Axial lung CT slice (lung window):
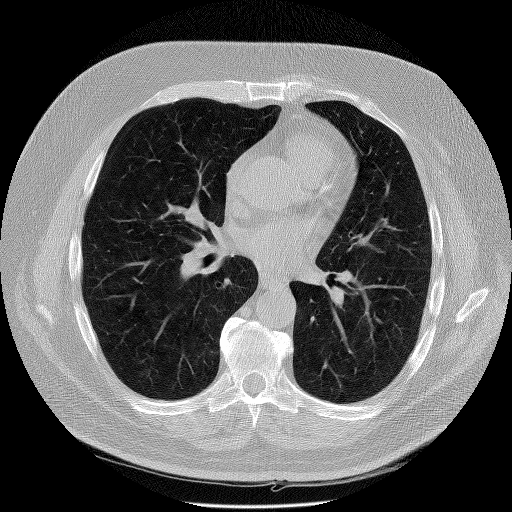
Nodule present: no